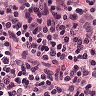
Metastatic tissue present: no